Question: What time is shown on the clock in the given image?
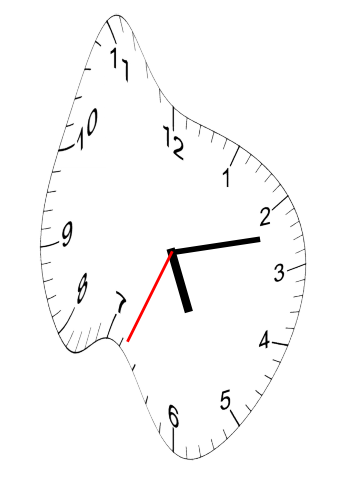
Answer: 05:12:34